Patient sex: F
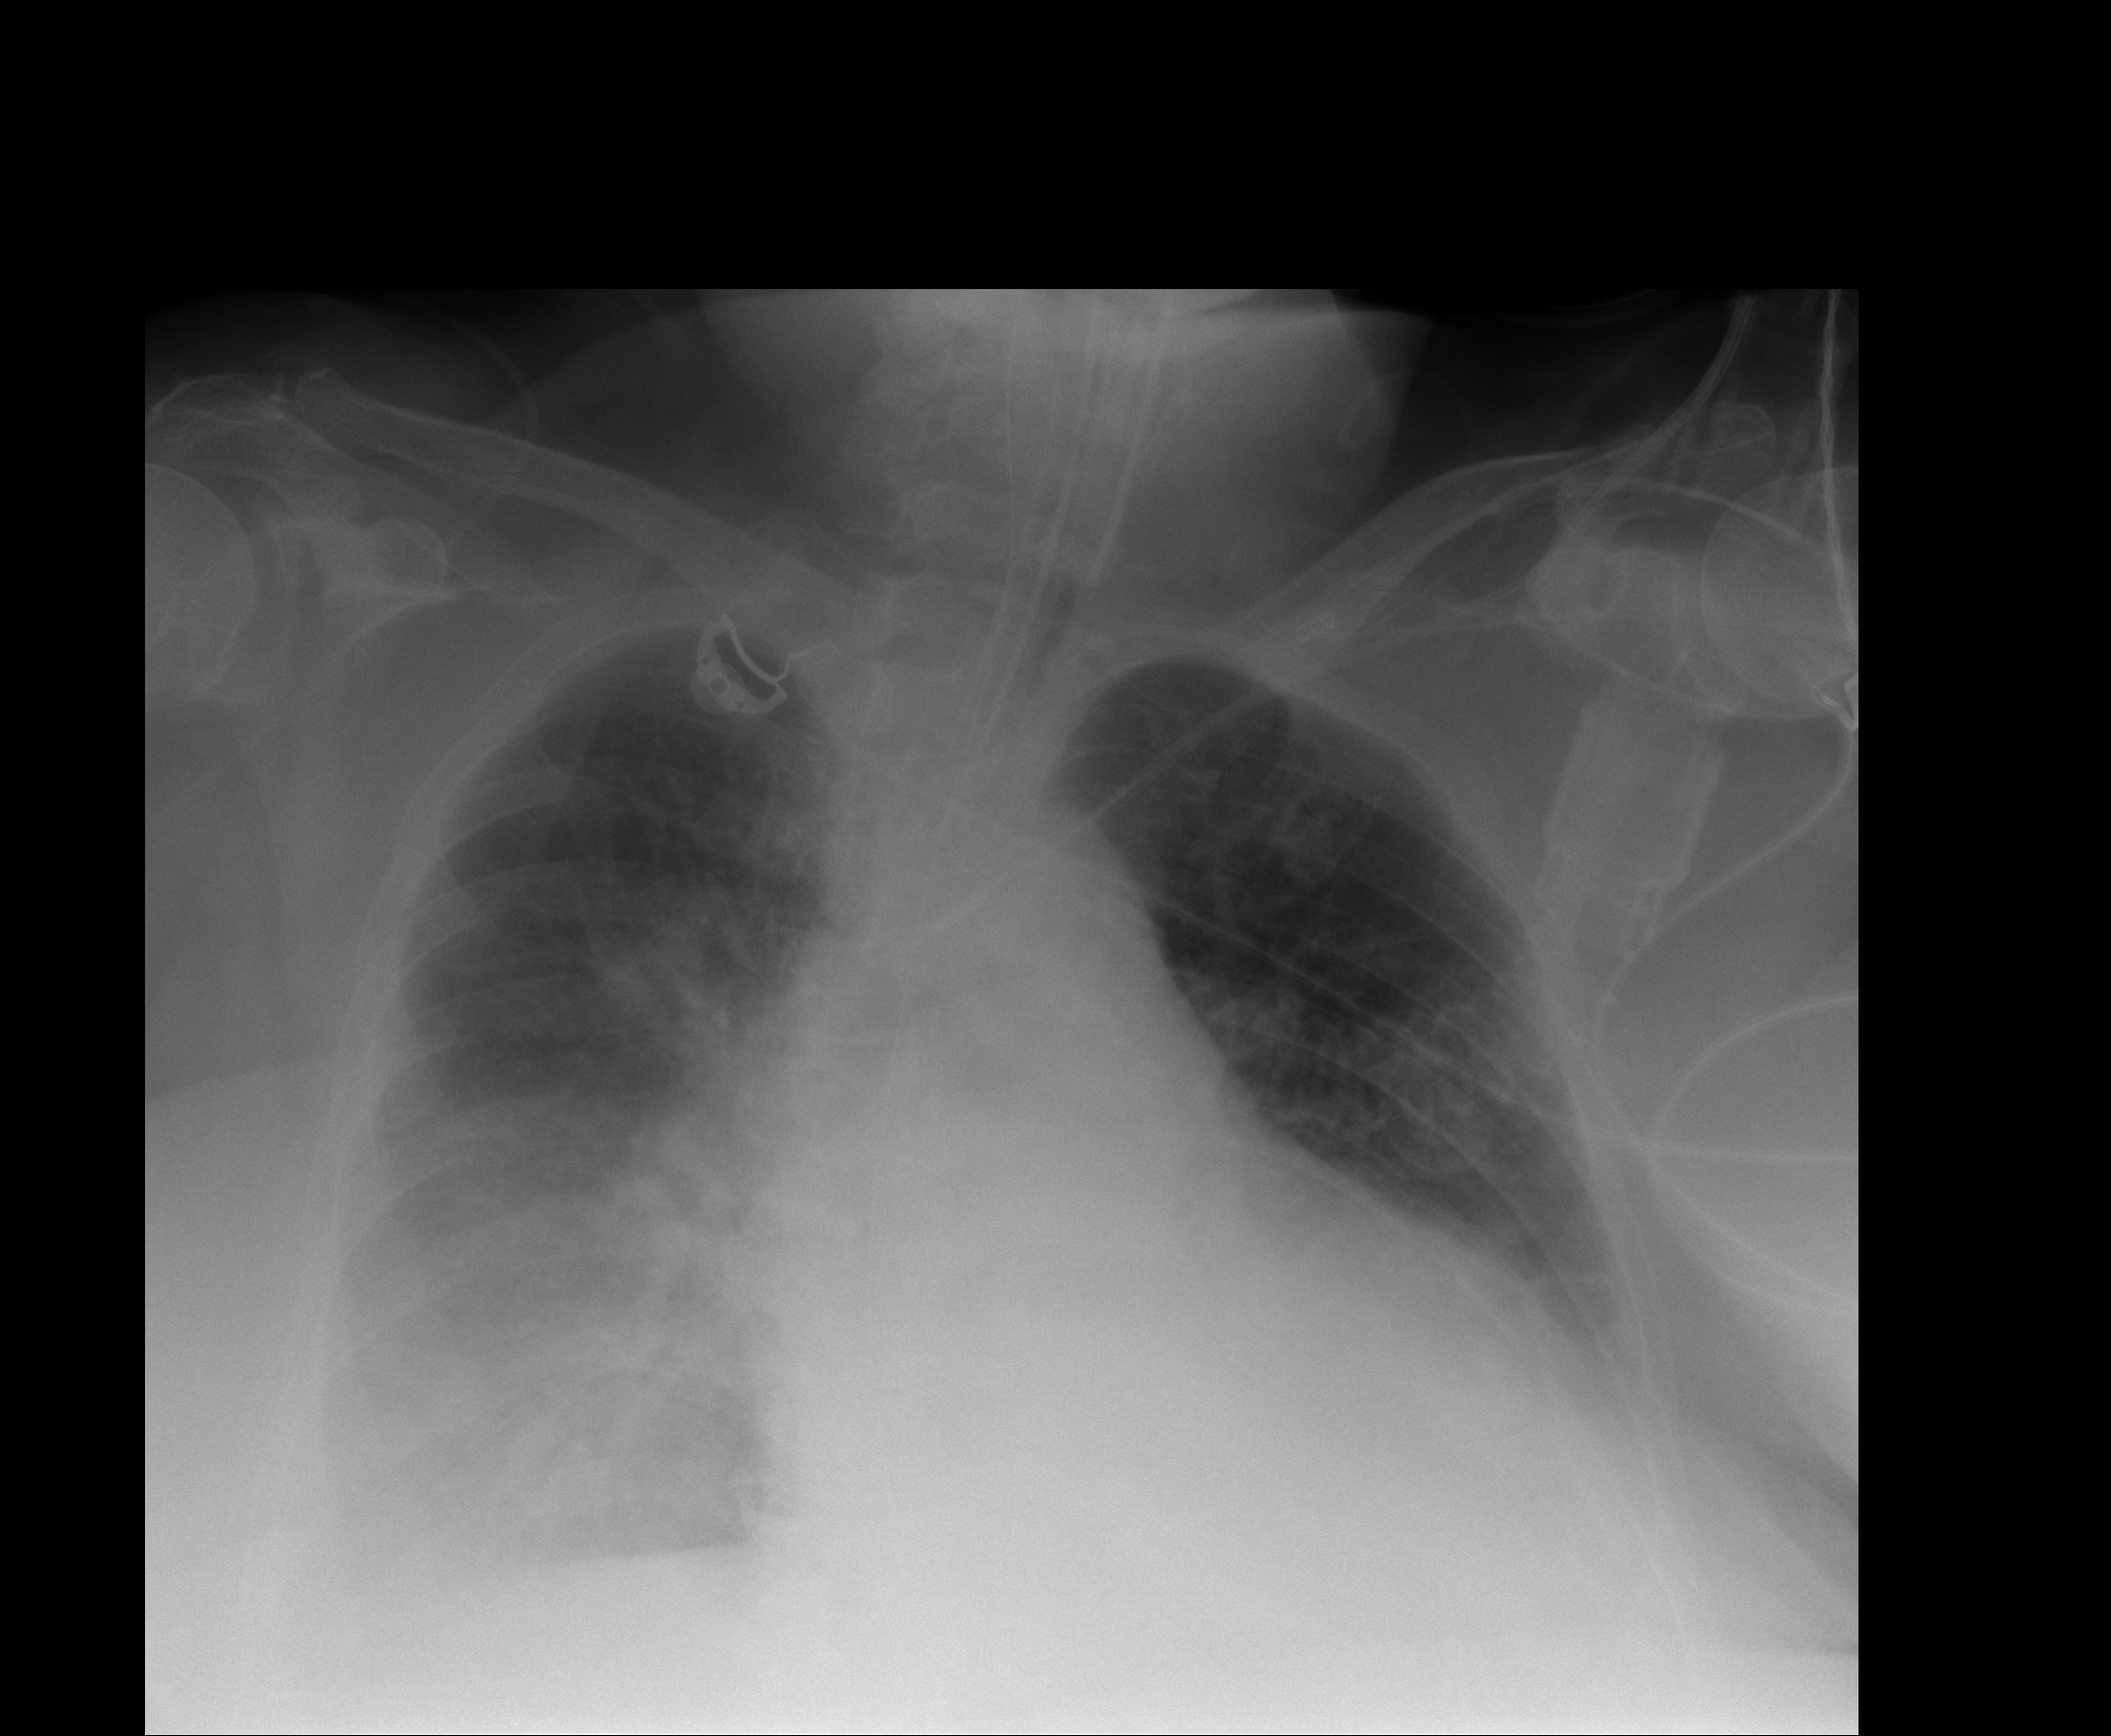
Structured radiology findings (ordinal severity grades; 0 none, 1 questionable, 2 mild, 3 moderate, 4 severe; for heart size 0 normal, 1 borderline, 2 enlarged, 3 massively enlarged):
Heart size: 2
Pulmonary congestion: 2
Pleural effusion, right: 2
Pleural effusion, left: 2
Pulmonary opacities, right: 2
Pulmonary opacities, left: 2
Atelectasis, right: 2
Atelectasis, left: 1